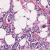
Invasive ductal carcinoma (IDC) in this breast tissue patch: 1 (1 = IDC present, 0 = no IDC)